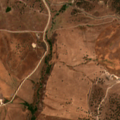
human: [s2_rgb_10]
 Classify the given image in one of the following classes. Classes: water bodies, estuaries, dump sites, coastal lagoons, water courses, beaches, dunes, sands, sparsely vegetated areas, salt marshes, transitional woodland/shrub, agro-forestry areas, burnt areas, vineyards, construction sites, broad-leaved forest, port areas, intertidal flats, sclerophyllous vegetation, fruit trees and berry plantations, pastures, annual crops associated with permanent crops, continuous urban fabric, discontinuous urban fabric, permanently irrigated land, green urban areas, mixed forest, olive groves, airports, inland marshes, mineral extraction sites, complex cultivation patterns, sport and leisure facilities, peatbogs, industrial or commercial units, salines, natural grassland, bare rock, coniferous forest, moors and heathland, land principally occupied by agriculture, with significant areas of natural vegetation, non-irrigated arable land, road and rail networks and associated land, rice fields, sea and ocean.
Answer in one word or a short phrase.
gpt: permanently irrigated land, pastures, agro-forestry areas